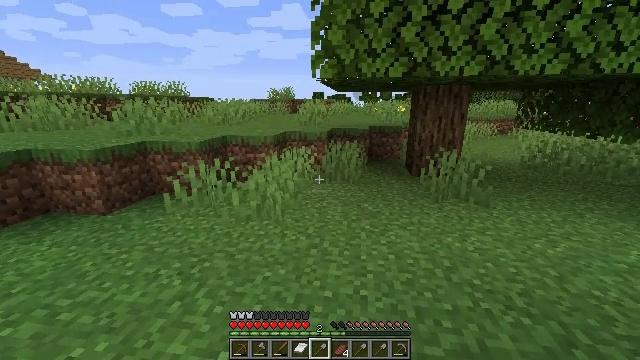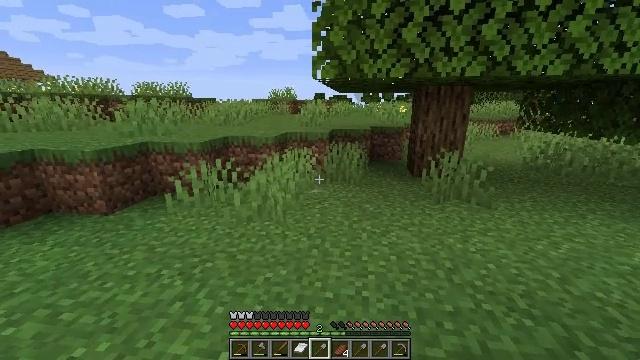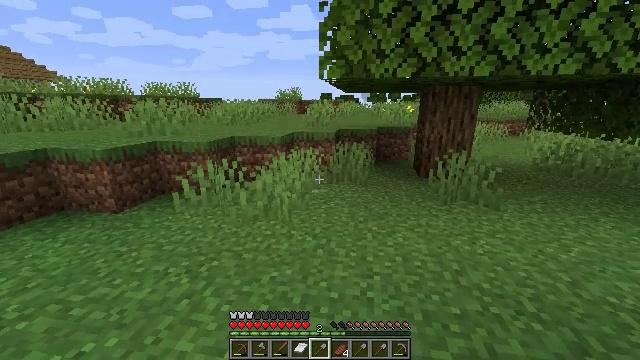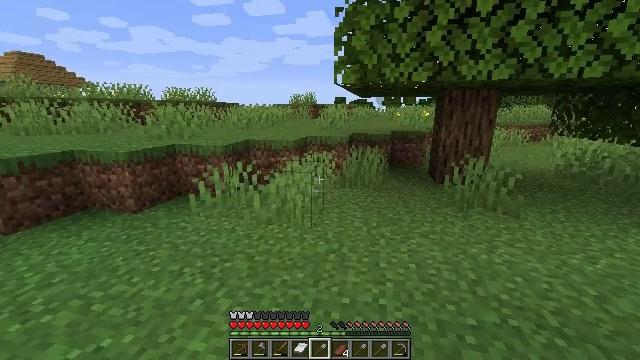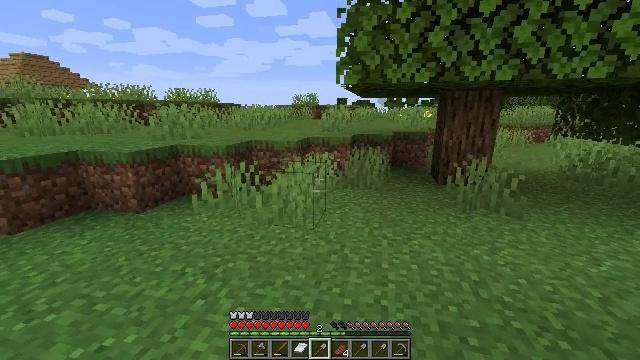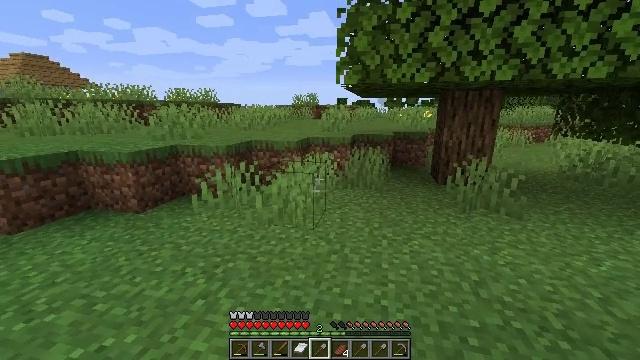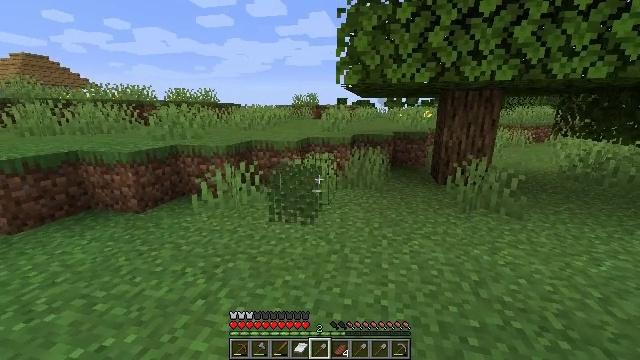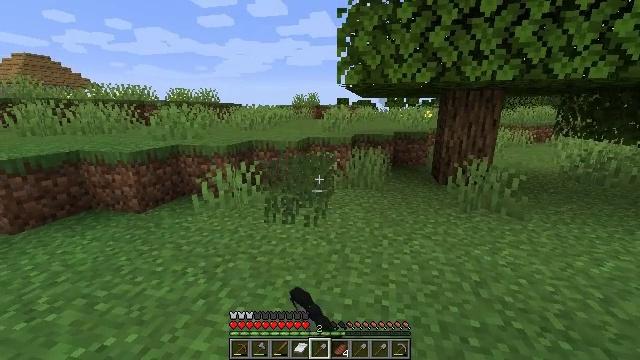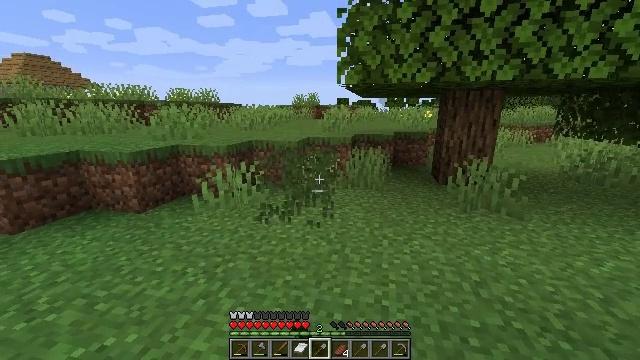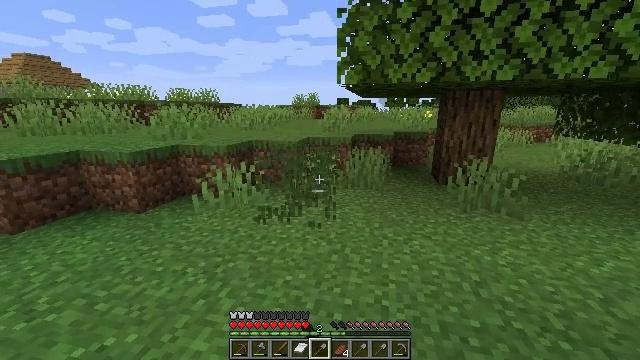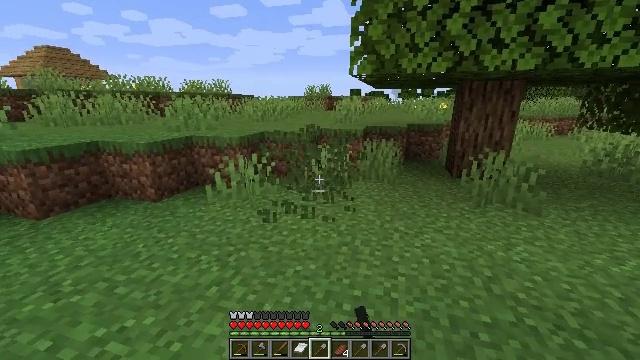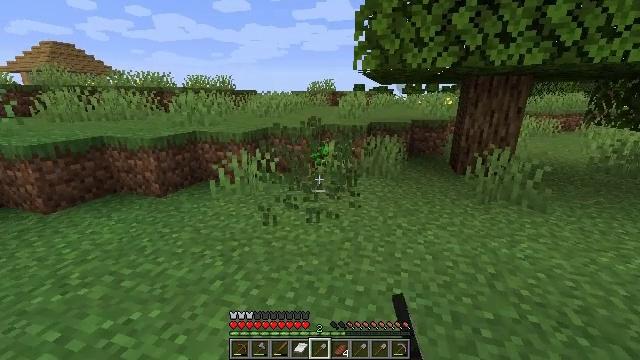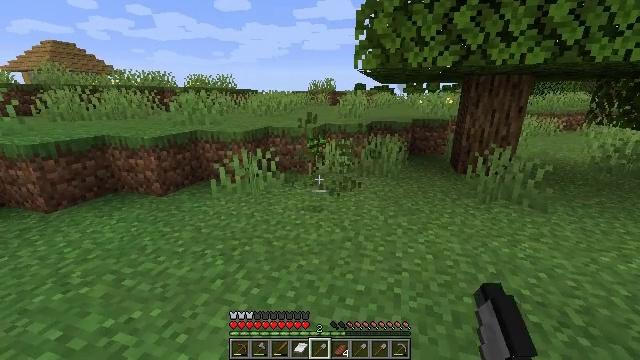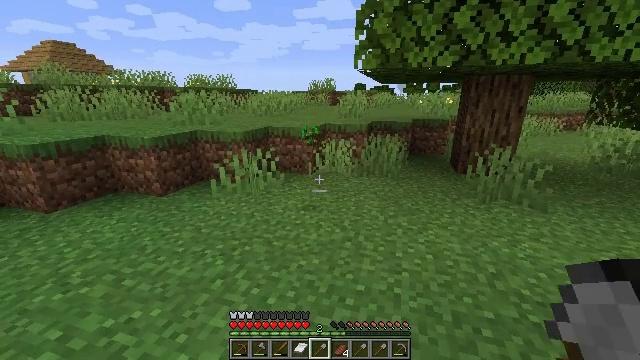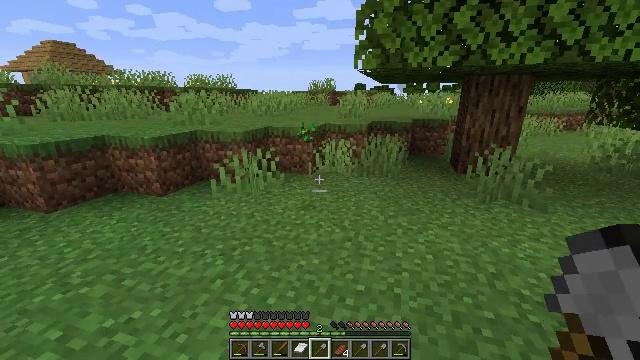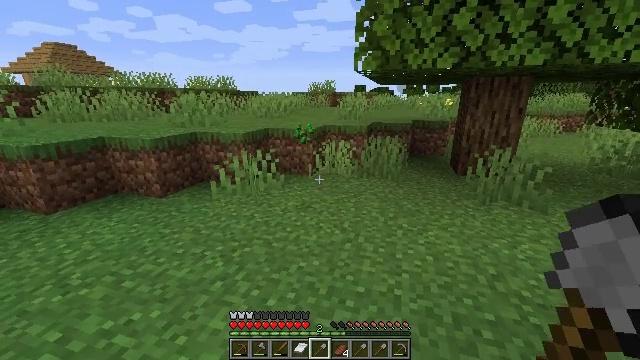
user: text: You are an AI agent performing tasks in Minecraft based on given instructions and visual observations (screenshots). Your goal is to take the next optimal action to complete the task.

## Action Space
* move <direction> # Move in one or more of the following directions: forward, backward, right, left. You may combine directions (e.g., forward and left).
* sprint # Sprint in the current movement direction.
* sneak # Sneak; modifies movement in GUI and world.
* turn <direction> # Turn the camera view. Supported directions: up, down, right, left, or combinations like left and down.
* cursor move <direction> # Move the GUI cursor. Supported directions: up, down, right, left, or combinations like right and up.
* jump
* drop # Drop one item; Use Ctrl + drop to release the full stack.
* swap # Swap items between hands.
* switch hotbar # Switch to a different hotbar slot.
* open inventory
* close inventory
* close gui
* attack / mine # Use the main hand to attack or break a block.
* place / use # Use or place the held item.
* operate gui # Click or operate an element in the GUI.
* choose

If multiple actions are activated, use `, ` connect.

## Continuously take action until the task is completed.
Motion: motion action
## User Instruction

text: Collect the grass from the surface.
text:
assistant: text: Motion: no_op
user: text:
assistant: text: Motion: turn left
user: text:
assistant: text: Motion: turn left
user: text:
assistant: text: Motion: no_op
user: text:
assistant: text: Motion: no_op
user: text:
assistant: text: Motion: attack / mine
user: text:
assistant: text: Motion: attack / mine
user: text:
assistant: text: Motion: attack / mine
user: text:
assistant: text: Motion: no_op
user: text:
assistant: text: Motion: turn left and down
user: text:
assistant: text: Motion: no_op
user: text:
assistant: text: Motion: no_op
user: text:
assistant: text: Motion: no_op
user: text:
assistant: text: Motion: no_op
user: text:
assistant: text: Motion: no_op
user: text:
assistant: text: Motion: turn up
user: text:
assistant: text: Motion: no_op
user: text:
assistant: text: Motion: turn right and up
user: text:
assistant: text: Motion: no_op
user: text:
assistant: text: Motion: no_op
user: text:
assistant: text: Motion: attack / mine
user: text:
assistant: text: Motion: attack / mine
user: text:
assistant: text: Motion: attack / mine
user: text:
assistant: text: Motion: attack / mine
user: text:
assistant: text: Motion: no_op
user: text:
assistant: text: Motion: no_op
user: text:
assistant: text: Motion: turn right
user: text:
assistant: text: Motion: turn right
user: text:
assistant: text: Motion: no_op
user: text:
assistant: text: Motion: no_op